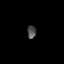
Tissue: lung
Cell type: Epithelial cells
Senescence score: 0.604
Nuclear area (px): 114
Mean DAPI intensity: 76.939